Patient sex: M
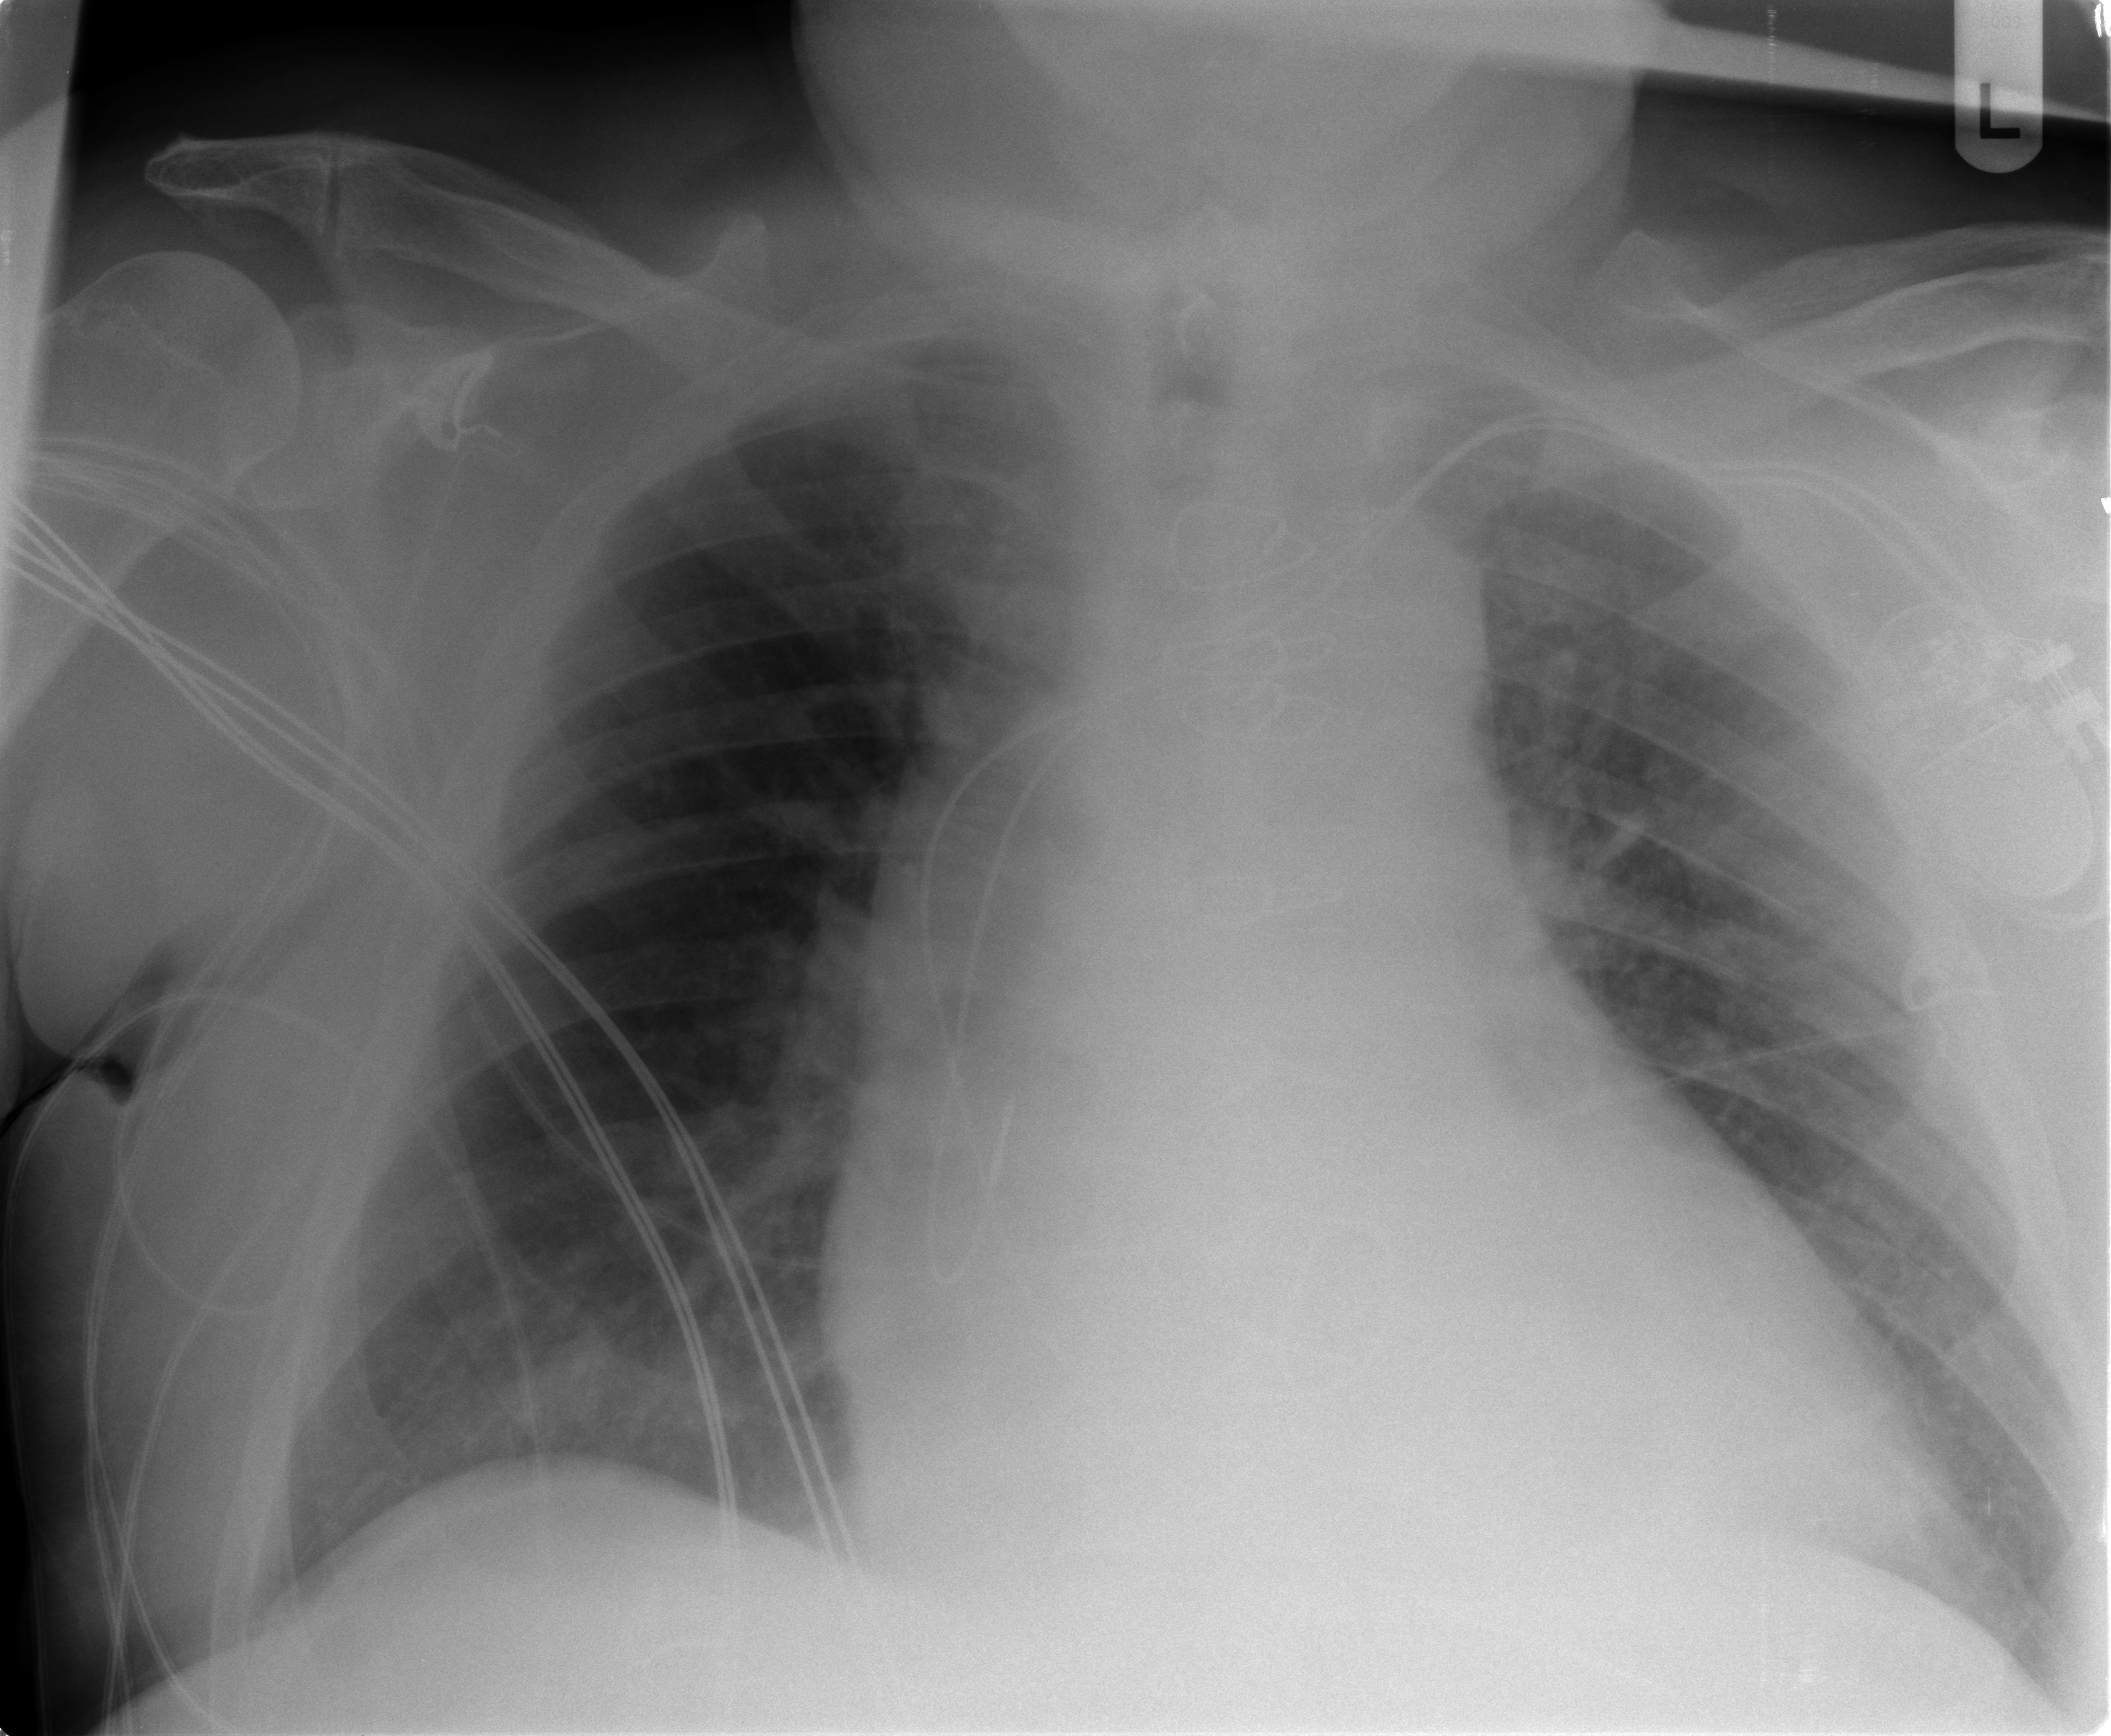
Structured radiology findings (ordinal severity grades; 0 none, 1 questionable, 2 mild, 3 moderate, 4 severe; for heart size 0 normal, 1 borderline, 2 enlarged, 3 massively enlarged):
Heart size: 2
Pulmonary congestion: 2
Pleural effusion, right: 0
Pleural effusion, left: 0
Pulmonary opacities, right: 2
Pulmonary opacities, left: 0
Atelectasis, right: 2
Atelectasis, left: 1